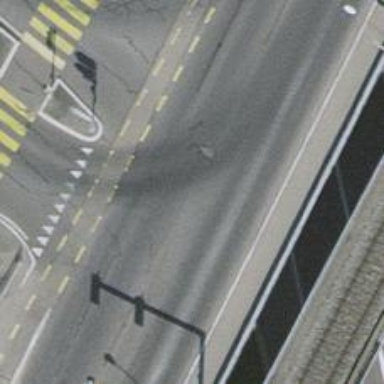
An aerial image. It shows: Road with traffic signals.